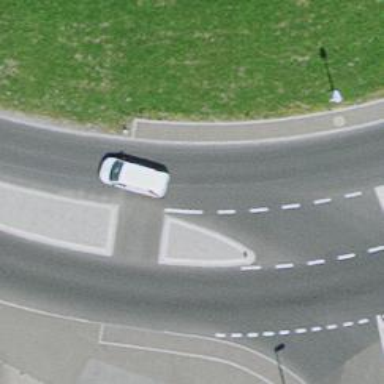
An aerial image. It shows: Unmarked crossing with pedestrian island.